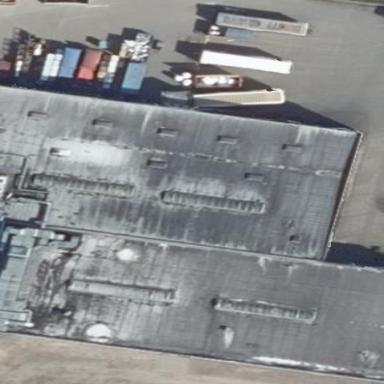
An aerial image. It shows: Close-up view of roof of building.